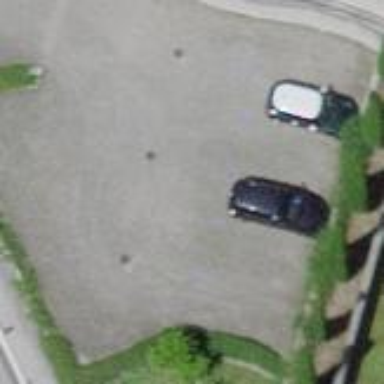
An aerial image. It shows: Parking area with surface.